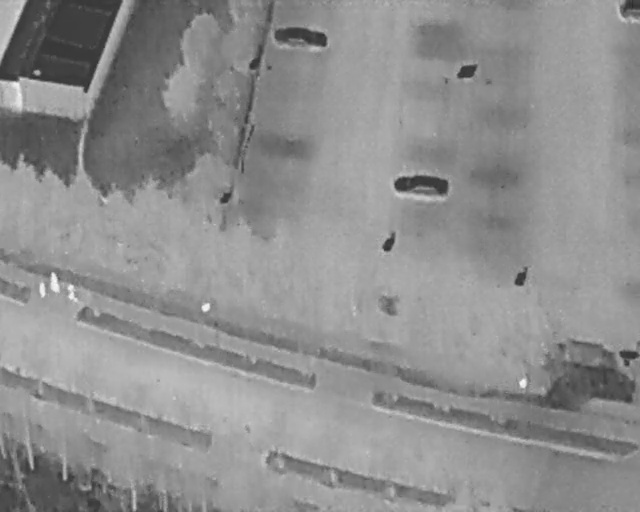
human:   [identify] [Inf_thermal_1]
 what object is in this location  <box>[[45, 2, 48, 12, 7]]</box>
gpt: <ref>1 medium car at the top</ref>

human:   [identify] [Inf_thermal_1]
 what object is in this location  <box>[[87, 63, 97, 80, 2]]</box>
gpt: <ref>1 large car at the bottom right</ref>

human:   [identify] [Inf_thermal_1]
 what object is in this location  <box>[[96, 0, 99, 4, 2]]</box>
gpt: <ref>1 small car at the top right</ref>